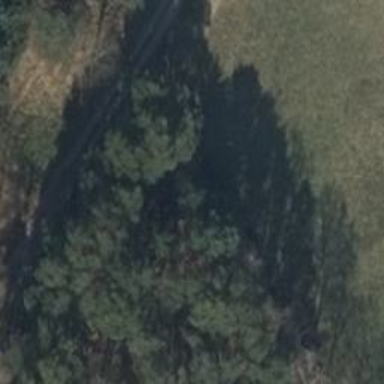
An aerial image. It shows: Row of trees in natural setting.